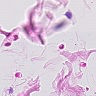
Metastatic tissue present: no